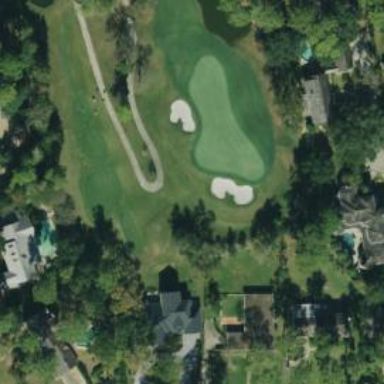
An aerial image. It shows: Path used for both walking and golf.